Question: I install TensorFlow-GPU 2.0 in my anaconda when I install it and import the package then run my CNN model it's working correctly but when I try to run the training model the error appears.
this my error report :
'''
Epoch 1/50
---------------------------------------------------------------------------
UnknownError Traceback (most recent call last)
<ipython-input-5-c4639d74909a> in <module>
6 epochs=50,
7 validation_data=testing_set,
----> 8 validation_steps=50)
~\Anaconda3\envs f-gpu\lib\site-packages ensorflow_core\python\keras\engine raining.py in fit_generator(self, generator, steps_per_epoch, epochs, verbose, callbacks, validation_data, validation_steps, validation_freq, class_weight, max_queue_size, workers, use_multiprocessing, shuffle, initial_epoch)
1295 shuffle=shuffle,
1296 initial_epoch=initial_epoch,
-> 1297 steps_name='steps_per_epoch')
1298
1299 def evaluate_generator(self,
~\Anaconda3\envs f-gpu\lib\site-packages ensorflow_core\python\keras\engine raining_generator.py in model_iteration(model, data, steps_per_epoch, epochs, verbose, callbacks, validation_data, validation_steps, validation_freq, class_weight, max_queue_size, workers, use_multiprocessing, shuffle, initial_epoch, mode, batch_size, steps_name, **kwargs)
263
264 is_deferred = not model._is_compiled
--> 265 batch_outs = batch_function(*batch_data)
266 if not isinstance(batch_outs, list):
267 batch_outs = [batch_outs]
~\Anaconda3\envs f-gpu\lib\site-packages ensorflow_core\python\keras\engine raining.py in train_on_batch(self, x, y, sample_weight, class_weight, reset_metrics)
971 outputs = training_v2_utils.train_on_batch(
972 self, x, y=y, sample_weight=sample_weight,
--> 973 class_weight=class_weight, reset_metrics=reset_metrics)
974 outputs = (outputs['total_loss'] + outputs['output_losses'] +
975 outputs['metrics'])
~\Anaconda3\envs f-gpu\lib\site-packages ensorflow_core\python\keras\engine raining_v2_utils.py in train_on_batch(model, x, y, sample_weight, class_weight, reset_metrics)
262 y,
263 sample_weights=sample_weights,
--> 264 output_loss_metrics=model._output_loss_metrics)
265
266 if reset_metrics:
~\Anaconda3\envs f-gpu\lib\site-packages ensorflow_core\python\keras\engine raining_eager.py in train_on_batch(model, inputs, targets, sample_weights, output_loss_metrics)
309 sample_weights=sample_weights,
310 training=True,
--> 311 output_loss_metrics=output_loss_metrics))
312 if not isinstance(outs, list):
313 outs = [outs]
~\Anaconda3\envs f-gpu\lib\site-packages ensorflow_core\python\keras\engine raining_eager.py in _process_single_batch(model, inputs, targets, output_loss_metrics, sample_weights, training)
250 output_loss_metrics=output_loss_metrics,
251 sample_weights=sample_weights,
--> 252 training=training))
253 if total_loss is None:
254 raise ValueError('The model cannot be run '
~\Anaconda3\envs f-gpu\lib\site-packages ensorflow_core\python\keras\engine raining_eager.py in _model_loss(model, inputs, targets, output_loss_metrics, sample_weights, training)
125 inputs = nest.map_structure(ops.convert_to_tensor, inputs)
126
--> 127 outs = model(inputs, **kwargs)
128 outs = nest.flatten(outs)
129
~\Anaconda3\envs f-gpu\lib\site-packages ensorflow_core\python\keras\enginease_layer.py in __call__(self, inputs, *args, **kwargs)
889 with base_layer_utils.autocast_context_manager(
890 self._compute_dtype):
--> 891 outputs = self.call(cast_inputs, *args, **kwargs)
892 self._handle_activity_regularization(inputs, outputs)
893 self._set_mask_metadata(inputs, outputs, input_masks)
~\Anaconda3\envs f-gpu\lib\site-packages ensorflow_core\python\keras\engine\sequential.py in call(self, inputs, training, mask)
254 if not self.built:
255 self._init_graph_network(self.inputs, self.outputs, name=self.name)
--> 256 return super(Sequential, self).call(inputs, training=training, mask=mask)
257
258 outputs = inputs # handle the corner case where self.layers is empty
~\Anaconda3\envs f-gpu\lib\site-packages ensorflow_core\python\keras\engine
etwork.py in call(self, inputs, training, mask)
706 return self._run_internal_graph(
707 inputs, training=training, mask=mask,
--> 708 convert_kwargs_to_constants=base_layer_utils.call_context().saving)
709
710 def compute_output_shape(self, input_shape):
~\Anaconda3\envs f-gpu\lib\site-packages ensorflow_core\python\keras\engine
etwork.py in _run_internal_graph(self, inputs, training, mask, convert_kwargs_to_constants)
858
859 # Compute outputs.
--> 860 output_tensors = layer(computed_tensors, **kwargs)
861
862 # Update tensor_dict.
~\Anaconda3\envs f-gpu\lib\site-packages ensorflow_core\python\keras\enginease_layer.py in __call__(self, inputs, *args, **kwargs)
889 with base_layer_utils.autocast_context_manager(
890 self._compute_dtype):
--> 891 outputs = self.call(cast_inputs, *args, **kwargs)
892 self._handle_activity_regularization(inputs, outputs)
893 self._set_mask_metadata(inputs, outputs, input_masks)
~\Anaconda3\envs f-gpu\lib\site-packages ensorflow_core\python\keras\layers\convolutional.py in call(self, inputs)
195
196 def call(self, inputs):
--> 197 outputs = self._convolution_op(inputs, self.kernel)
198
199 if self.use_bias:
~\Anaconda3\envs f-gpu\lib\site-packages ensorflow_core\python\ops
n_ops.py in __call__(self, inp, filter)
1132 call_from_convolution=False)
1133 else:
-> 1134 return self.conv_op(inp, filter)
1135 # copybara:strip_end
1136 # copybara:insert return self.conv_op(inp, filter)
~\Anaconda3\envs f-gpu\lib\site-packages ensorflow_core\python\ops
n_ops.py in __call__(self, inp, filter)
637
638 def __call__(self, inp, filter): # pylint: disable=redefined-builtin
--> 639 return self.call(inp, filter)
640
641
~\Anaconda3\envs f-gpu\lib\site-packages ensorflow_core\python\ops
n_ops.py in __call__(self, inp, filter)
236 padding=self.padding,
237 data_format=self.data_format,
--> 238 name=self.name)
239
240
~\Anaconda3\envs f-gpu\lib\site-packages ensorflow_core\python\ops
n_ops.py in conv2d(input, filter, strides, padding, use_cudnn_on_gpu, data_format, dilations, name, filters)
2008 data_format=data_format,
2009 dilations=dilations,
-> 2010 name=name)
2011
2012
~\Anaconda3\envs f-gpu\lib\site-packages ensorflow_core\python\ops\gen_nn_ops.py in conv2d(input, filter, strides, padding, use_cudnn_on_gpu, explicit_paddings, data_format, dilations, name)
1029 input, filter, strides=strides, use_cudnn_on_gpu=use_cudnn_on_gpu,
1030 padding=padding, explicit_paddings=explicit_paddings,
-> 1031 data_format=data_format, dilations=dilations, name=name, ctx=_ctx)
1032 except _core._SymbolicException:
1033 pass # Add nodes to the TensorFlow graph.
~\Anaconda3\envs f-gpu\lib\site-packages ensorflow_core\python\ops\gen_nn_ops.py in conv2d_eager_fallback(input, filter, strides, padding, use_cudnn_on_gpu, explicit_paddings, data_format, dilations, name, ctx)
1128 explicit_paddings, "data_format", data_format, "dilations", dilations)
1129 _result = _execute.execute(b"Conv2D", 1, inputs=_inputs_flat, attrs=_attrs,
-> 1130 ctx=_ctx, name=name)
1131 _execute.record_gradient(
1132 "Conv2D", _inputs_flat, _attrs, _result, name)
~\Anaconda3\envs f-gpu\lib\site-packages ensorflow_core\python\eager\execute.py in quick_execute(op_name, num_outputs, inputs, attrs, ctx, name)
65 else:
66 message = e.message
---> 67 six.raise_from(core._status_to_exception(e.code, message), None)
68 except TypeError as e:
69 keras_symbolic_tensors = [
~\Anaconda3\envs f-gpu\lib\site-packages\six.py in raise_from(value, from_value)
UnknownError: Failed to get convolution algorithm. This is probably because cuDNN failed to initialize, so try looking to see if a warning log message was printed above. [Op:Conv2D]
1
# Save a model
2
model.save('Datasets/300_train/CNN_300.tflearn')
'''
This is my CNN Code:
as the information, I have to install NVIDIA GPU Driver version 441.20 with NVCUDA.DLL 10.2.95

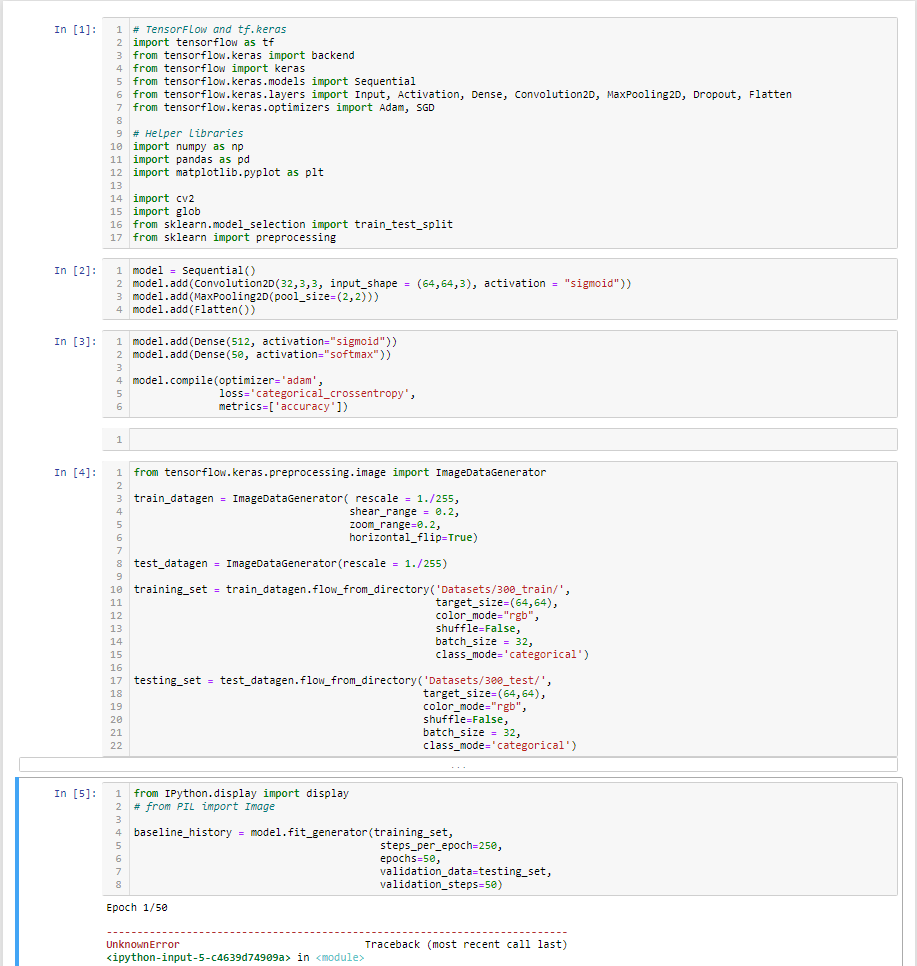
Answer: I had a similar issue.
Python3.7, tensorflow-gpu 2.0, Cuda V10.0, cuDnn 7.4, Nvidia driver 411 version, Windows 10 (dependencies just as stated in TF2 documentation).
After 3 days of trying to reconfigure and reinstall everything, the only thing that worked was:
1. Uninstall Cuda, cuDnn and tensorflow2
2. Update Nvidia driver to 441
3. Install Cuda V10.0
4. Install cuDnn 7.6 (not 7.4 as stated in documentation!)
5. Install tensorflow-gpu2
Notice it is important that tensoflow recompiles itself - this happens after first installation of nvidia driver and tensorflow-gpu and after calling any tensorflow function from python code (it makes the code hang for minimum 2 minutes - in my case it was about 10 minutes). Reinstalling tensorflow\cuda won't initiate another re-compile process of tensorflow, only reinstalling nvidia driver does.